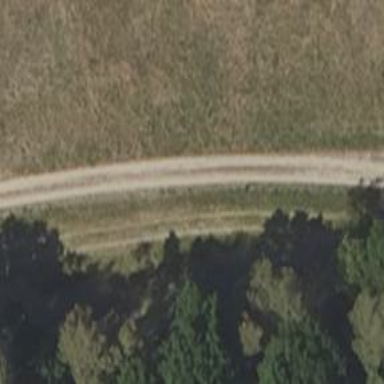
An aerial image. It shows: Track with grade2 tracktype.